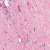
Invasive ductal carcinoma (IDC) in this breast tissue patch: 0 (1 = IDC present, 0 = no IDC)